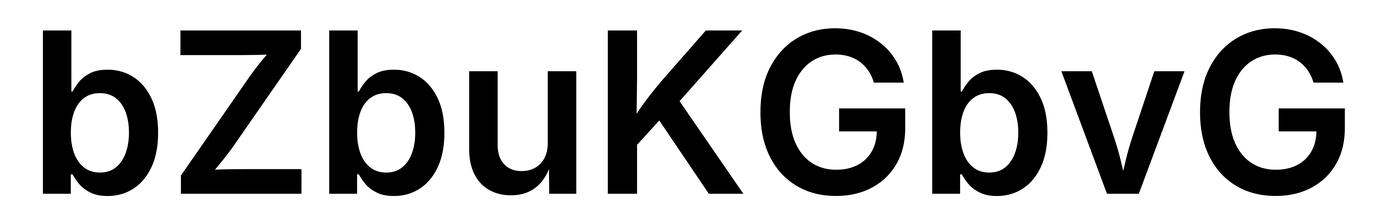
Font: Inter_SemiBold